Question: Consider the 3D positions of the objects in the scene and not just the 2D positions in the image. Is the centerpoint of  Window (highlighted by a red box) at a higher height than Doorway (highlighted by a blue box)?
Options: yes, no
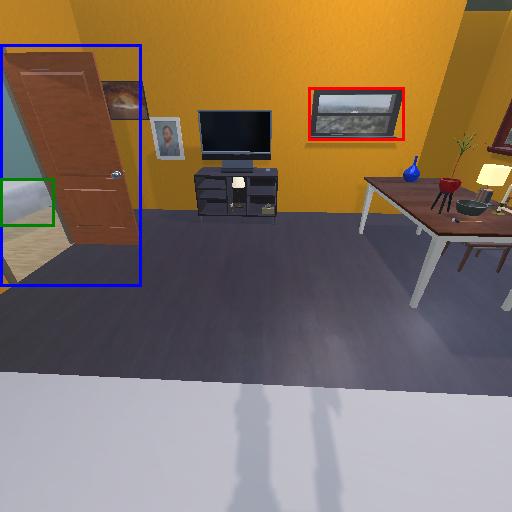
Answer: yes